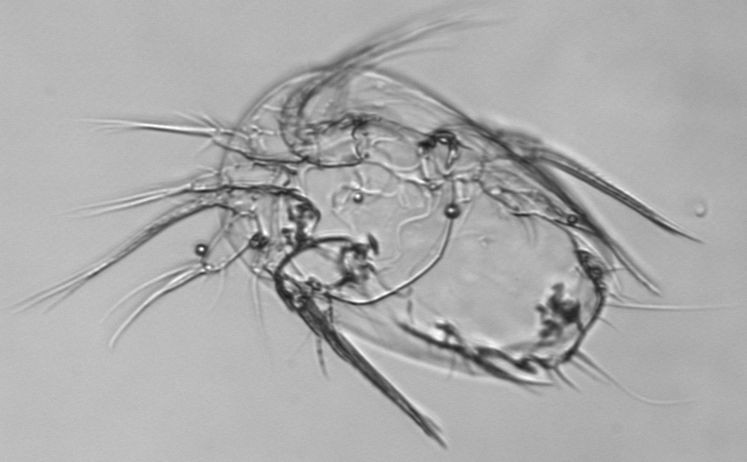
Label: zooplankton